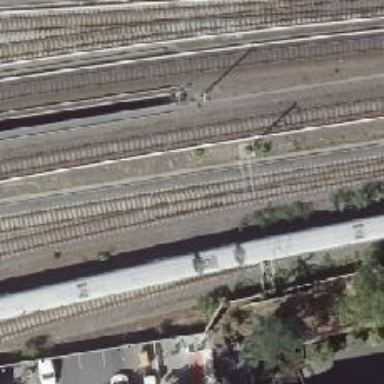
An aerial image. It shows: Railway with electrified contact lines running on embankment.